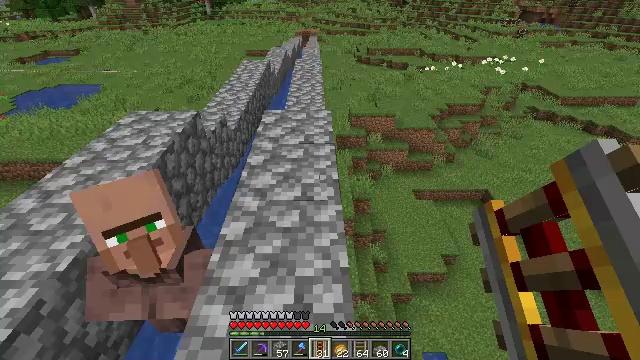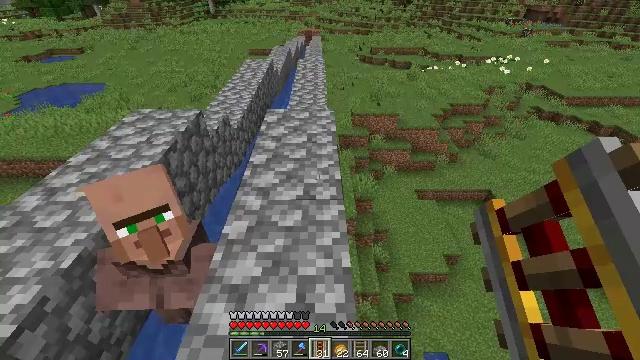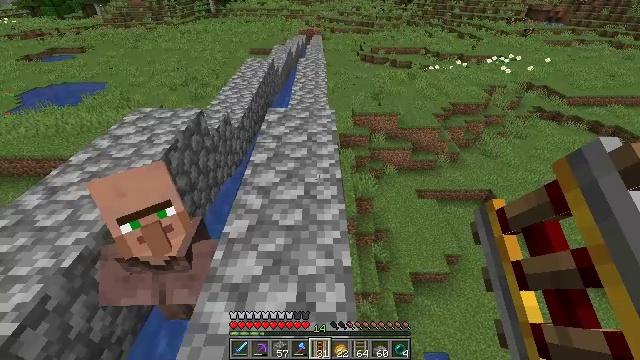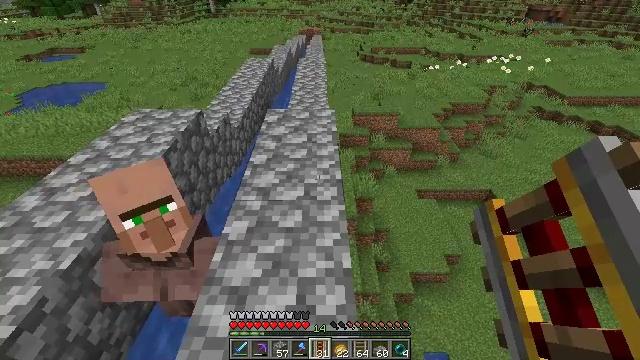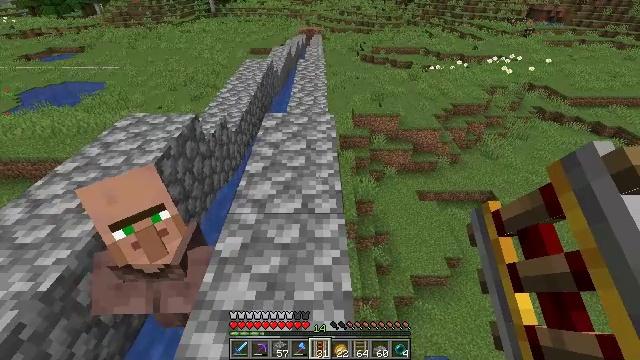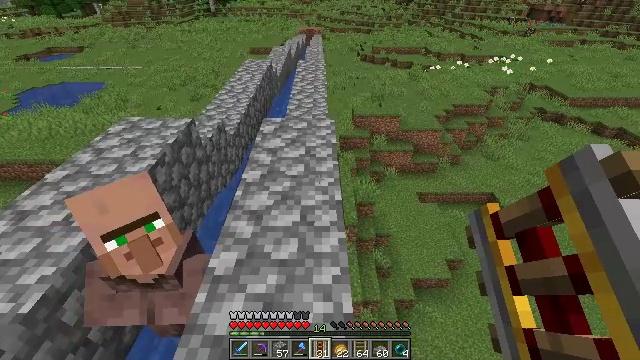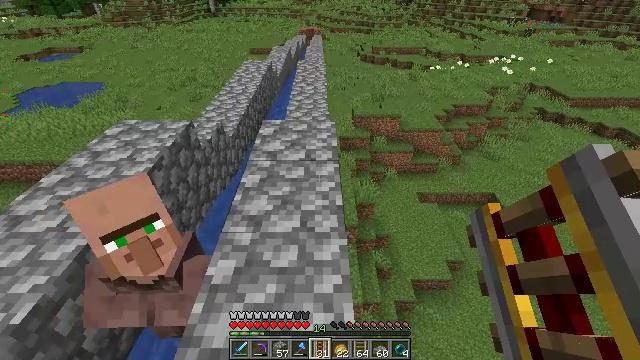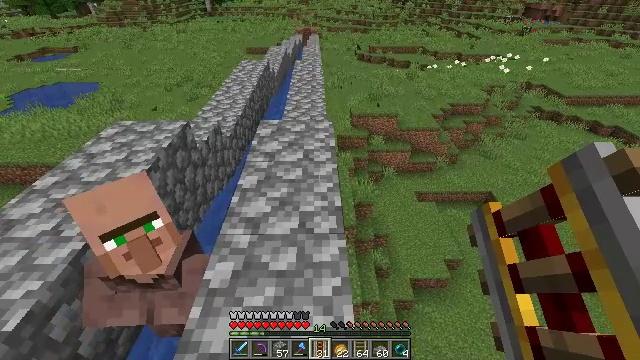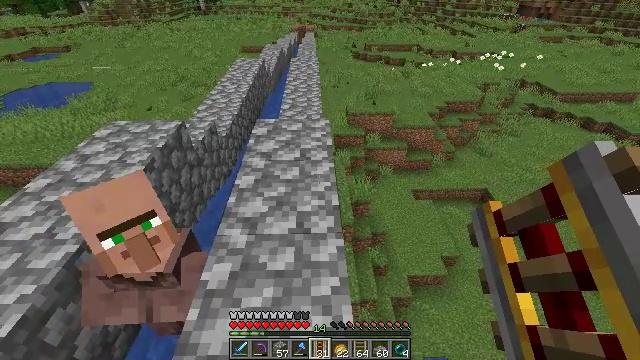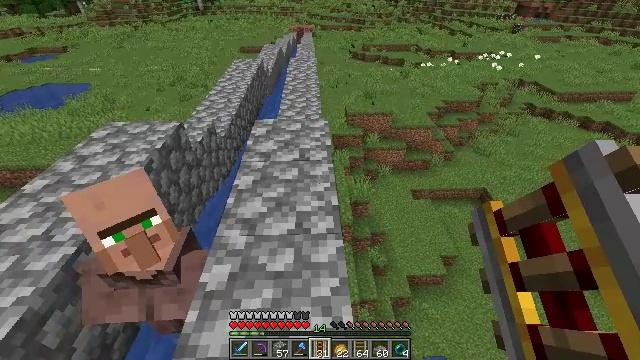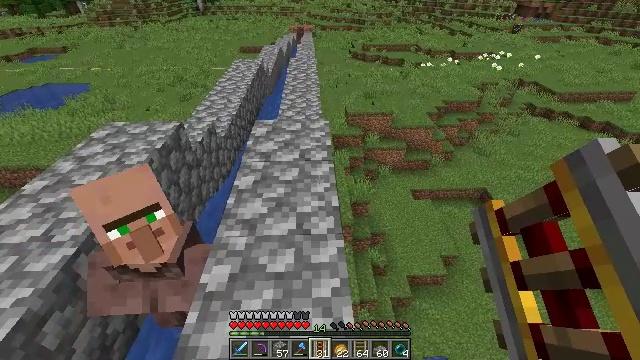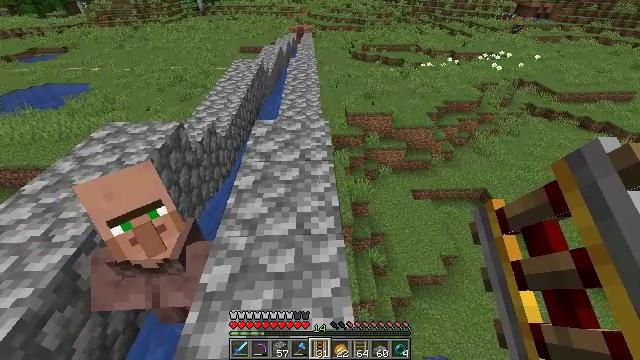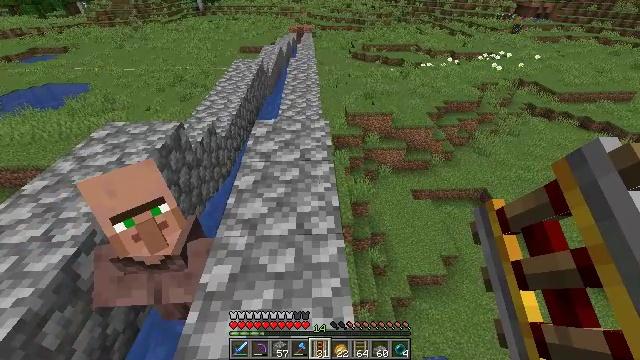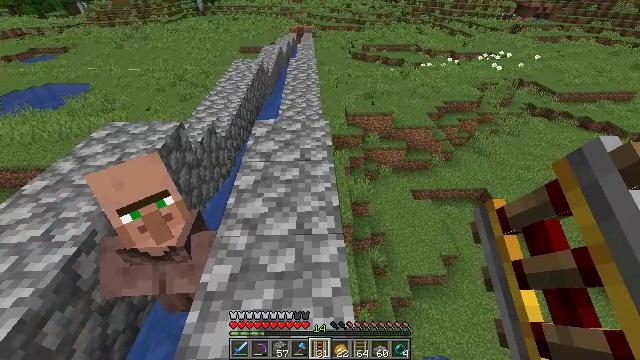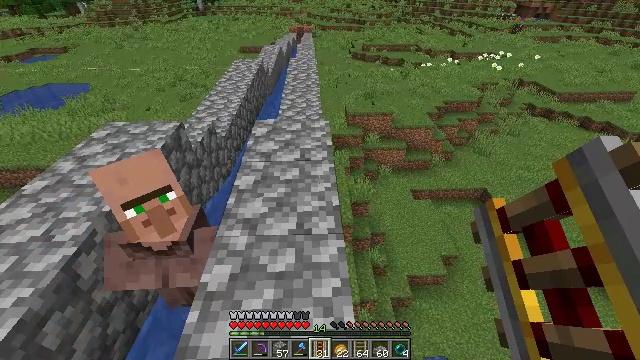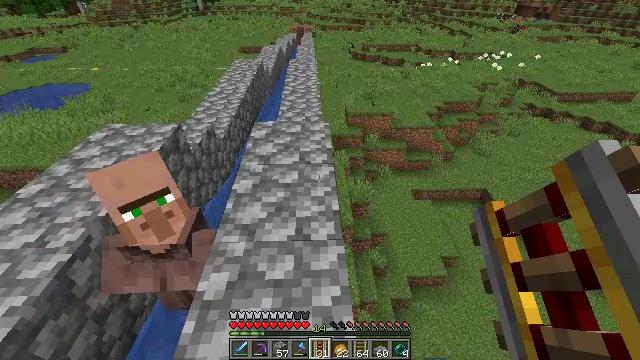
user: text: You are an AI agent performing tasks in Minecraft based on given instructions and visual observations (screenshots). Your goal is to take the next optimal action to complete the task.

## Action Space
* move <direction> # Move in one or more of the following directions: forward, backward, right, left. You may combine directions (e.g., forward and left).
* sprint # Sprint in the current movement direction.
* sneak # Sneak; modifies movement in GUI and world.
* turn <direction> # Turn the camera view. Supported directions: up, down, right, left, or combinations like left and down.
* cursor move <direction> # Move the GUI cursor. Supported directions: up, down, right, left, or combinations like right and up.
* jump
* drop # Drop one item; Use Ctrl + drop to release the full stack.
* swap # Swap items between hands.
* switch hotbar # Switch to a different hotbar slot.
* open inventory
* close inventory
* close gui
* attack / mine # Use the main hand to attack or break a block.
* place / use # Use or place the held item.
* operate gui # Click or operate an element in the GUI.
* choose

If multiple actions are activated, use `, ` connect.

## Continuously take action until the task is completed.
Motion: motion action
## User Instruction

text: Get dirt block.
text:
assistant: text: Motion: no_op
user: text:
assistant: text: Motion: no_op
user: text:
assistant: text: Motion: move forward
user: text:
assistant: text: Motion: move forward
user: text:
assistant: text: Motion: no_op
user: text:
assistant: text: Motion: no_op
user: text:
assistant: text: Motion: no_op
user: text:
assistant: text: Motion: no_op
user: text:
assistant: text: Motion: no_op
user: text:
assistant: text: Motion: no_op
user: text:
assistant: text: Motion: no_op
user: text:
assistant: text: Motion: no_op
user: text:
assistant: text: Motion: no_op
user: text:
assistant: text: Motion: no_op
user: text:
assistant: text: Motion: move forward
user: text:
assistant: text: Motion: move forward
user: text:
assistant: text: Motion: move forward
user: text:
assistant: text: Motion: no_op
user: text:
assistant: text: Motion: no_op
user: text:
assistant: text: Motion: no_op
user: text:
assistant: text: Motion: no_op
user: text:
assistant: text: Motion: no_op
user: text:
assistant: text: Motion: no_op
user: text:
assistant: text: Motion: no_op
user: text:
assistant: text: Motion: move forward
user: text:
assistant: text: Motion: move forward
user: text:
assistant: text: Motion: no_op
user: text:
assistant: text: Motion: no_op
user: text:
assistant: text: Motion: no_op
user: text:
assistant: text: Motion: no_op